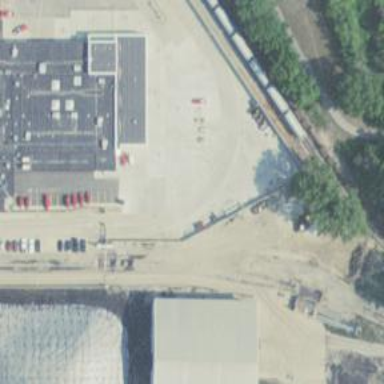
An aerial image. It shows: Railway siding with rails.